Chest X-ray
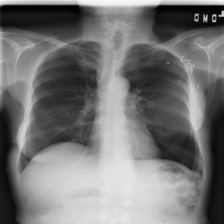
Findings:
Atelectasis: negative
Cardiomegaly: negative
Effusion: negative
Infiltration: negative
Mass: negative
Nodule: negative
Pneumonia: negative
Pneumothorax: negative
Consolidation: negative
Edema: negative
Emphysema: negative
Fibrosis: negative
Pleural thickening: negative
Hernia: negative